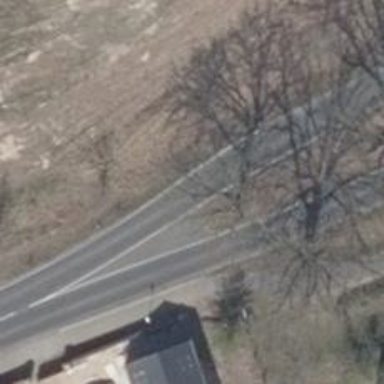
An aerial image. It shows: Secondary road with asphalt surface.